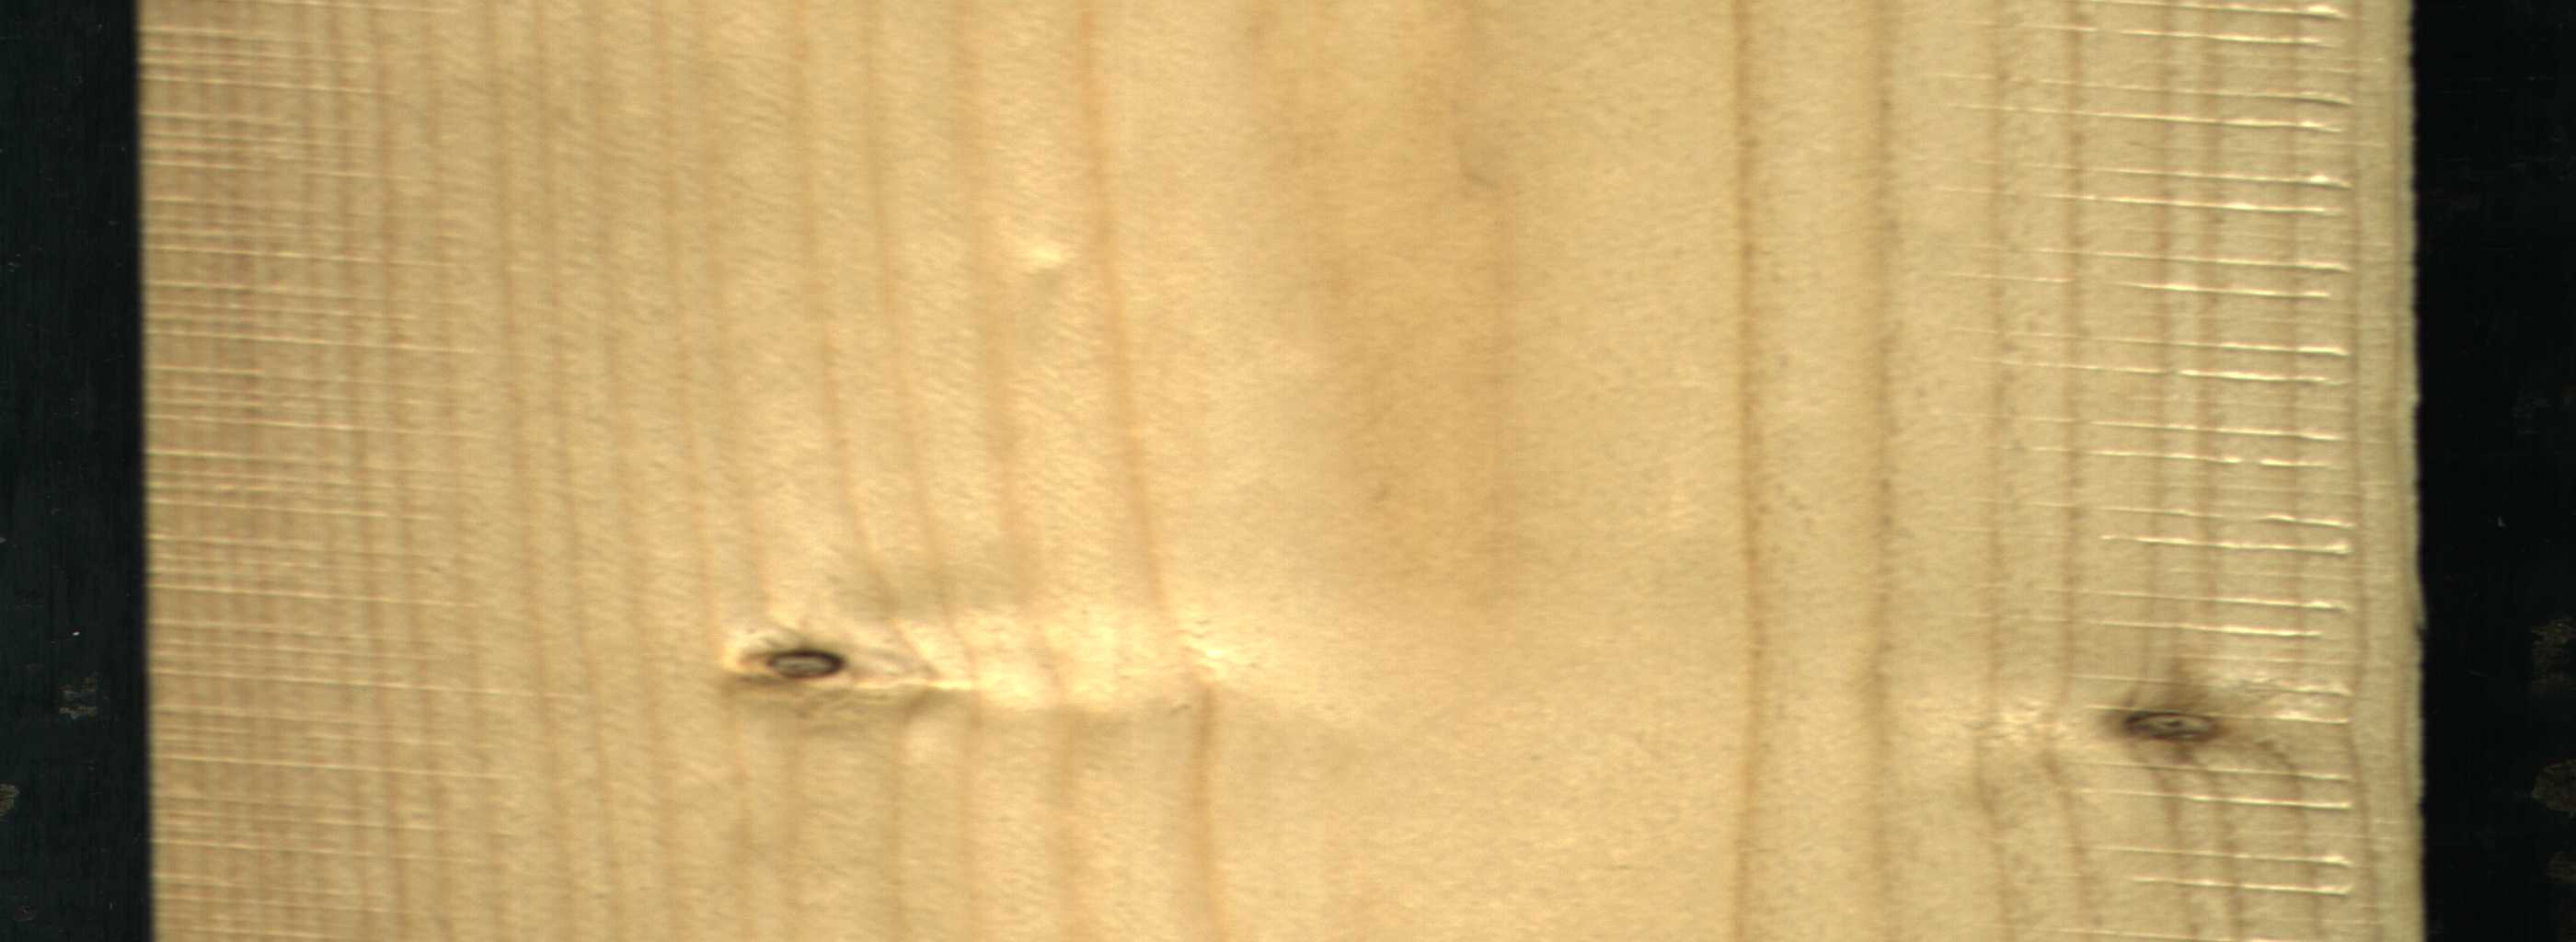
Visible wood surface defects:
Live_Knot
Live_Knot